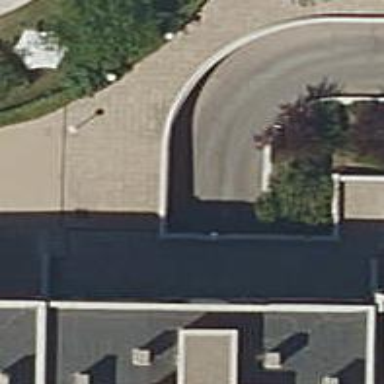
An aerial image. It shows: Parking entrance.